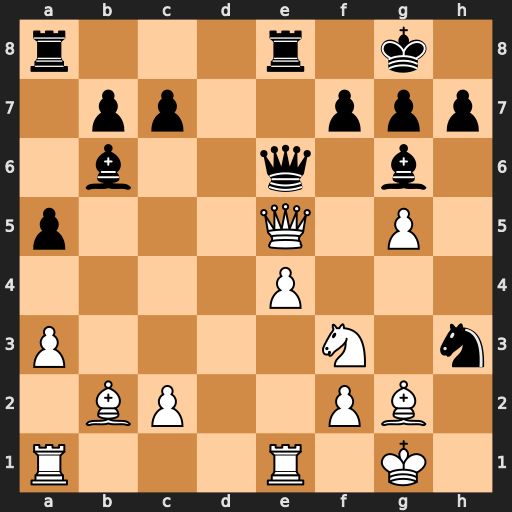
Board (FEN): r3r1k1/1pp2ppp/1b2q1b1/p3Q1P1/4P3/P4N1n/1BP2PB1/R3R1K1
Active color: w
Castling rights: -
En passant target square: -
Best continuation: Bxh3 Qxe5 Nxe5